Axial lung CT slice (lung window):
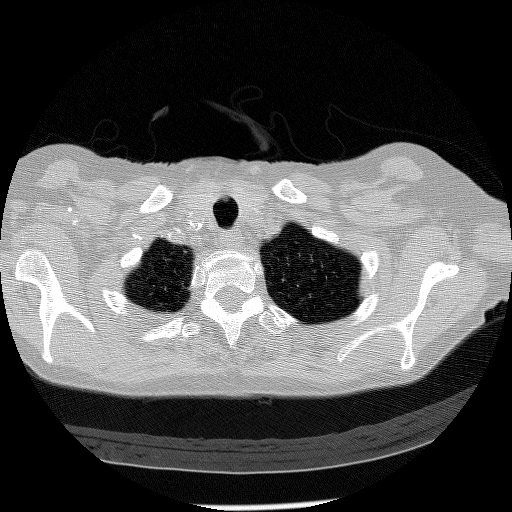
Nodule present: no